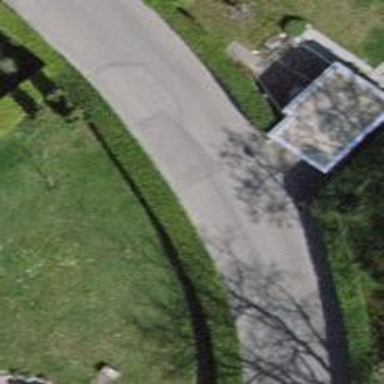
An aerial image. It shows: Residential road.